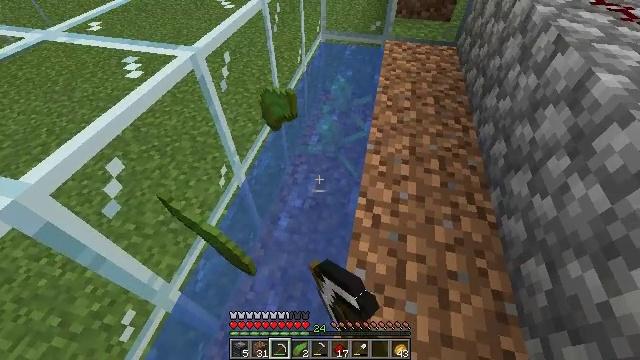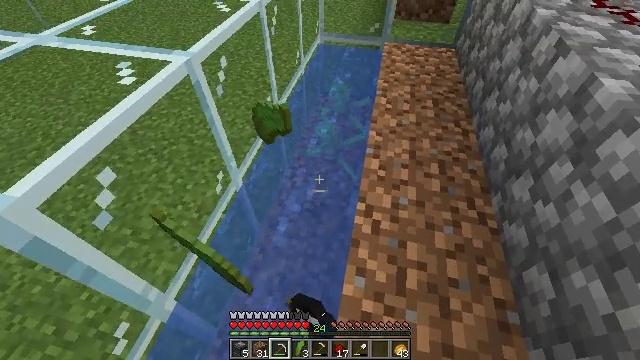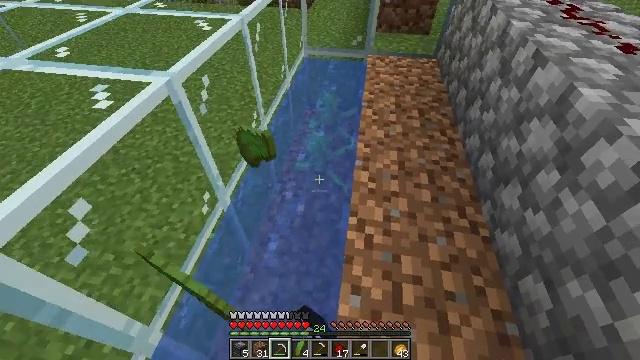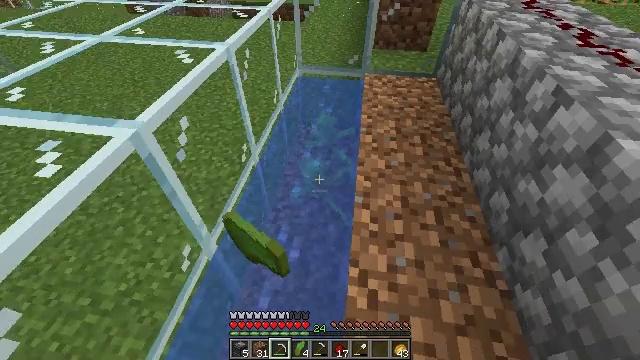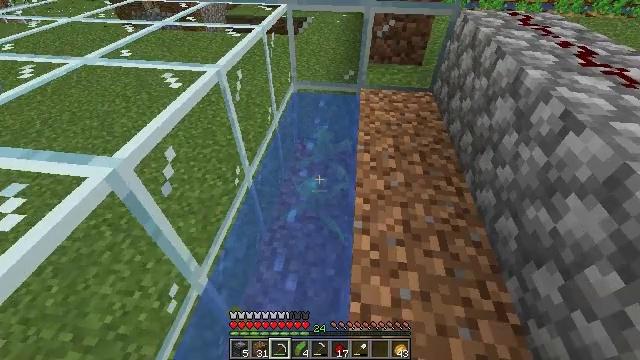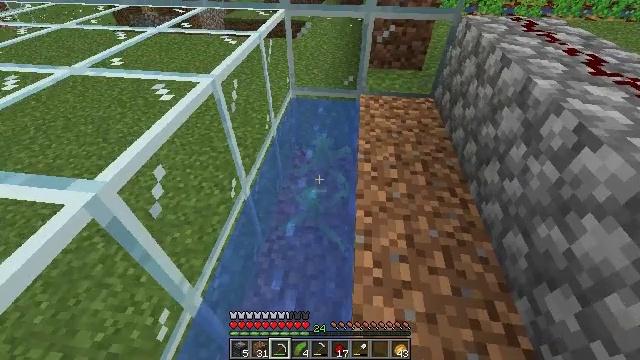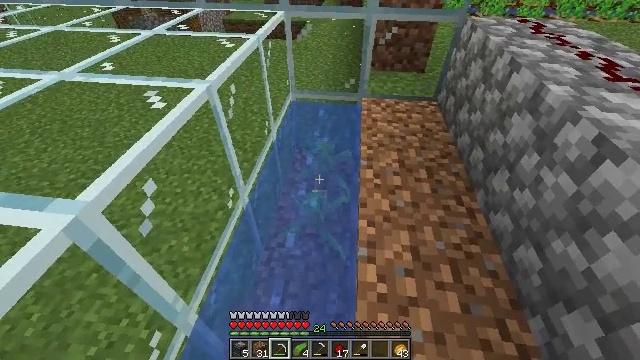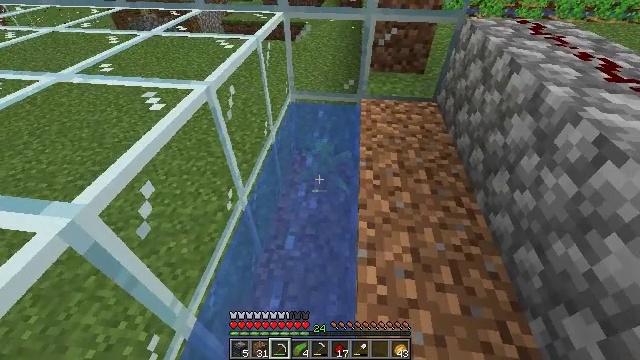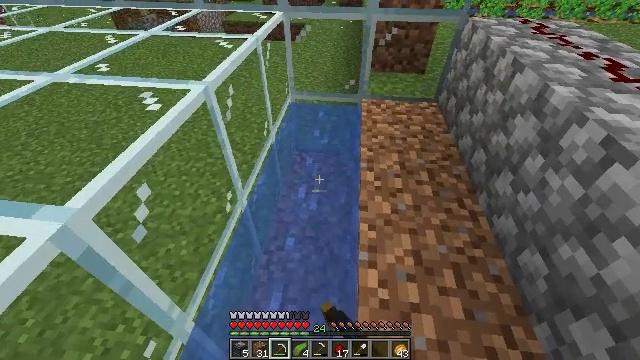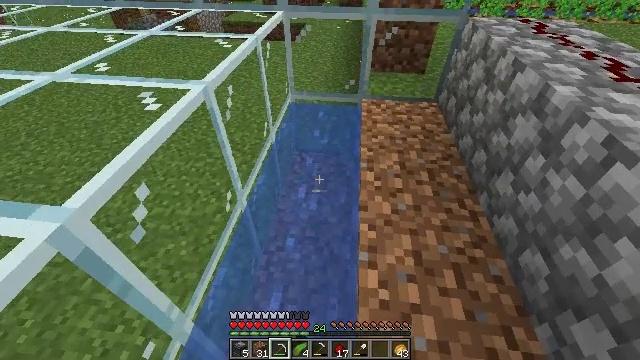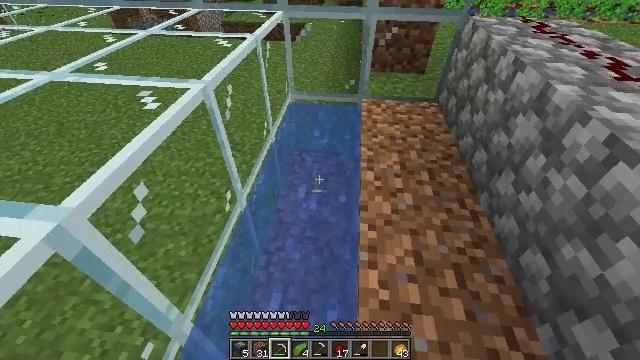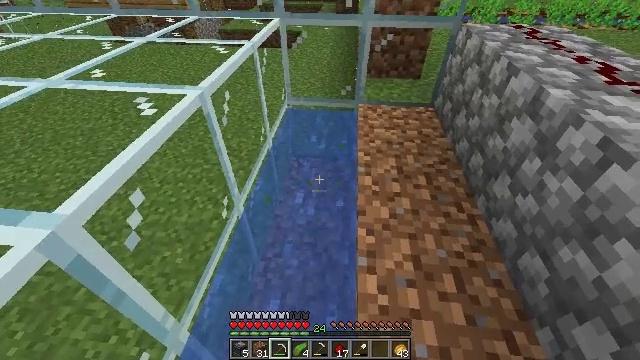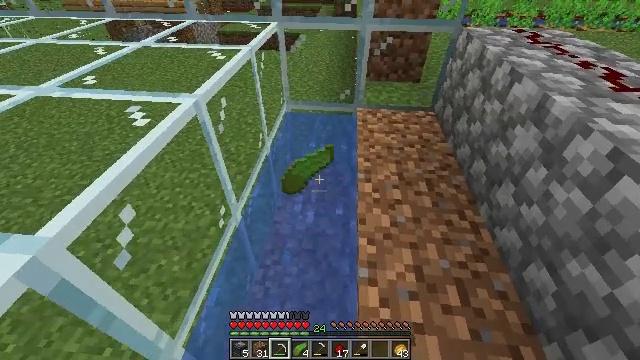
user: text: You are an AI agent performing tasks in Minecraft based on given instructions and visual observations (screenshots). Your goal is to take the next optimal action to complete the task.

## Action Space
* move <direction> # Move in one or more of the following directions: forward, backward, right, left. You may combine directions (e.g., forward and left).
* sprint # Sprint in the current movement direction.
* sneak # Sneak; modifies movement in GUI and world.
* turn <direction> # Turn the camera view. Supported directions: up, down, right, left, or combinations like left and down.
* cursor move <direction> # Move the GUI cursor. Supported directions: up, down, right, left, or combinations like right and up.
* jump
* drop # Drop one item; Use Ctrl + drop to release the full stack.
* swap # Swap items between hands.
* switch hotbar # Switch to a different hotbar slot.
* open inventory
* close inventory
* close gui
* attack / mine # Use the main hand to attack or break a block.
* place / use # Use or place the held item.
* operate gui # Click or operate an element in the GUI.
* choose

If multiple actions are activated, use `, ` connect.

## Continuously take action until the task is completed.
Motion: motion action
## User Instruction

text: Harvesting kelp can be done quickly underwater.
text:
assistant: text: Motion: move forward, attack / mine
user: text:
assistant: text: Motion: move forward, turn right and up
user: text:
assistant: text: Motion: move forward, turn right and up
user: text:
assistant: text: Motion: move forward, turn right and up
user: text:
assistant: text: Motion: no_op
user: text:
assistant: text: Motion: no_op
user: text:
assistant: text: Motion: attack / mine
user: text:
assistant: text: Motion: attack / mine
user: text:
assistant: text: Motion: attack / mine
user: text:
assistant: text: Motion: attack / mine
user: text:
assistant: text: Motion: turn up
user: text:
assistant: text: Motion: move forward
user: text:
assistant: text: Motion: no_op